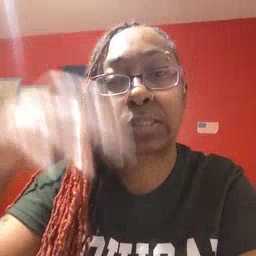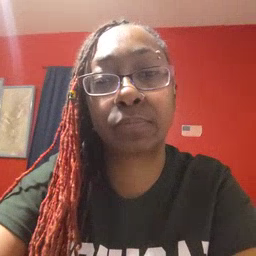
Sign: rain